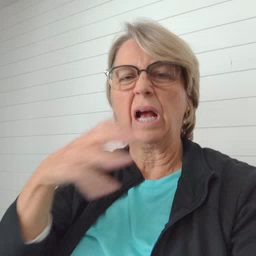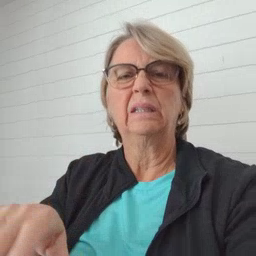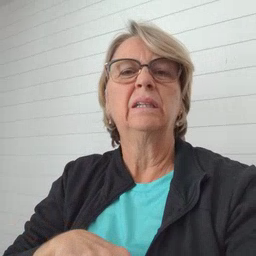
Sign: hot